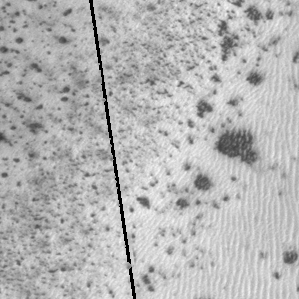
Label: frost